Question: I wrote this query in SQL Server which gives output shown in image below.
Instead of zero I want check box column.
'''
set @str = STUFF ((Select ',' + QUOTENAME(CategoryName)
From dbo.Master_ItemCategoryMaster
FOR XML PATH(''), TYPE
).value('.', 'NVARCHAR(MAX)')
,1,1,'')
Print @str
set @query = N'Select [PlaceId],[PlaceName],' +@str +N'
From
(Select ID as [PlaceId], CommonName as [PlaceName],(cast (ISNULL(PC.StatusId, 0) as tinyint)) as [StatusId],IC.CategoryName
From dbo.Master_CommonMaster CM
CROSS JOIN dbo.Master_ItemCategoryMaster IC
LEFT OUTER JOIN dbo.Master_PlaceWiseCategory PC ON PC.PlaceId = CM.ID
AND PC.CategoryId = IC.CatID
Where CM.TypeId = 2 and IC.ItemGroup ! = 101
)AS M
PIVOT
(
MAX([StatusId]) For CategoryName IN ('+@str+N')
)as P
'
exec sp_executesql @query;
'''
In query 'StatusId' is a 'bit' datatype column.

My question is, how do you 'PIVOT' on a 'bit' datatype in SQL Server & assign result to datagridview (Bit column works as checkbox)?
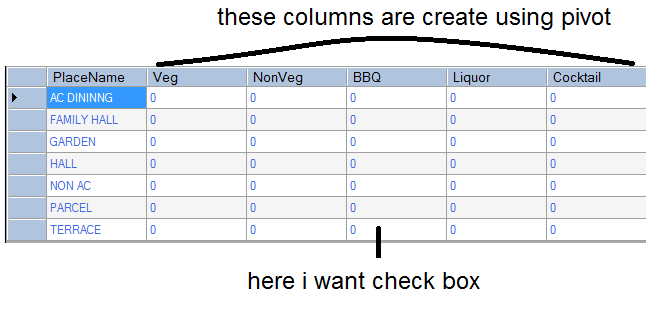
Answer: '''
declare @str as varchar(MAX)
declare @str1 as varchar(MAX)
declare @query as nvarchar(MAX)
set @str = STUFF ((Select ',' + QUOTENAME(CategoryName)
From dbo.Master_ItemCategoryMaster
FOR XML PATH(''), TYPE
).value('.', 'NVARCHAR(MAX)')
,1,1,'')
set @str1 = STUFF ((Select ',' + 'cast('+ QUOTENAME(CategoryName)
+' as bit) as ' + QUOTENAME(CategoryName)
From dbo.Master_ItemCategoryMaster
FOR XML PATH(''), TYPE
).value('.', 'NVARCHAR(MAX)')
,1,1,'')
Print @str
set @query = N'
Select [PlaceId],[PlaceName],' +@str1 +N'
From
(
Select ID as [PlaceId], CommonName as [PlaceName],(cast (ISNULL(PC.StatusId, 0) as tinyint)) as [Select],IC.CategoryName
From dbo.Master_CommonMaster CM
CROSS JOIN dbo.Master_ItemCategoryMaster IC
LEFT OUTER JOIN dbo.Master_PlaceWiseCategory PC ON PC.PlaceId = CM.ID
AND PC.CategoryId = IC.CatID
Where CM.TypeId = 2 and IC.ItemGroup ! = 101
)AS M
PIVOT
(
MAX([Select]) For CategoryName IN ('+@str+N')
)as P
'
exec sp_executesql @query;
'''
String @str1(Dynamic Column List) is used as column list where column is cast as Bit
& @str is used in Pivot